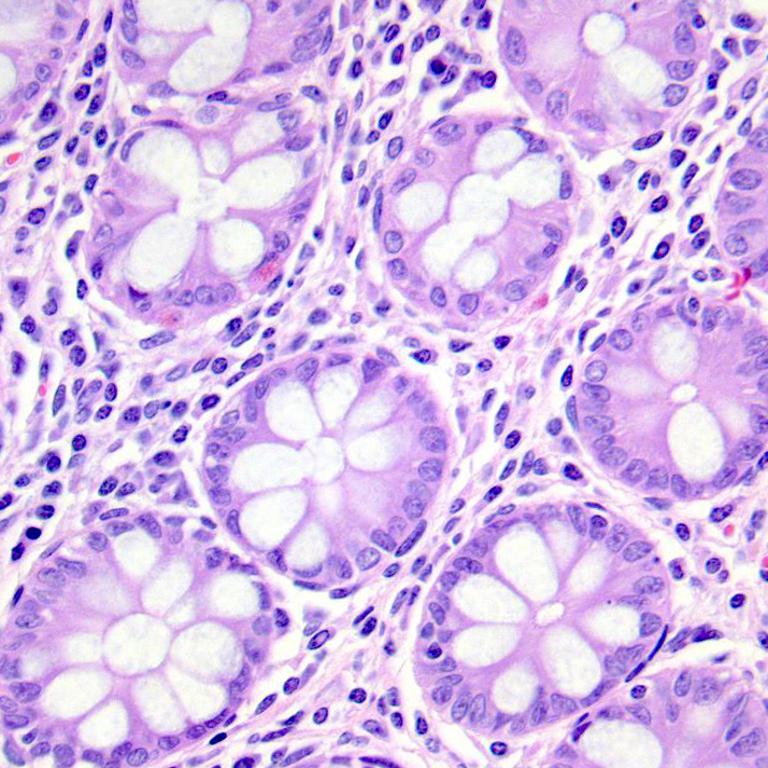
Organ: colon
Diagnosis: benign